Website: crate-barrel
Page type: store-pickup
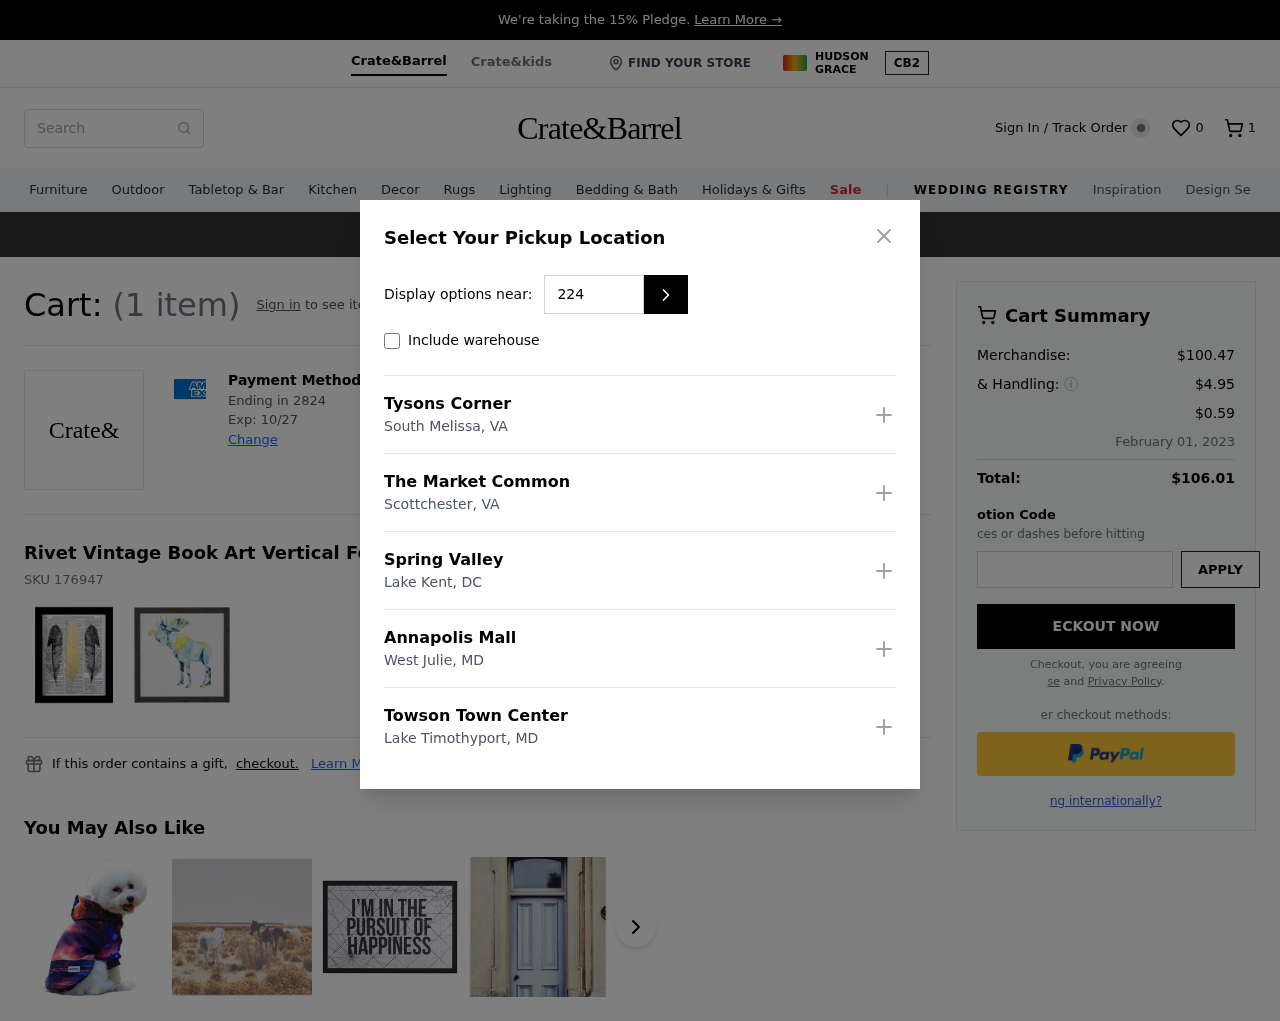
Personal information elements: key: PII_CARD_EXPIRY
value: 10/27
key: PII_CARD_LAST4
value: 2824
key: PII_LOCATION1_CITY
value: South Melissa
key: PII_LOCATION1_NAME
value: Tysons Corner
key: PII_LOCATION1_STATE
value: VA
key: PII_LOCATION2_CITY
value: Scottchester
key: PII_LOCATION2_NAME
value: The Market Common
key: PII_LOCATION2_STATE
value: VA
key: PII_LOCATION3_CITY
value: Lake Kent
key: PII_LOCATION3_NAME
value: Spring Valley
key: PII_LOCATION3_STATE
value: DC
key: PII_LOCATION4_CITY
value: West Julie
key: PII_LOCATION4_NAME
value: Annapolis Mall
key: PII_LOCATION4_STATE
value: MD
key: PII_LOCATION5_CITY
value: Lake Timothyport
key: PII_LOCATION5_NAME
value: Towson Town Center
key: PII_LOCATION5_STATE
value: MD
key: PII_POSTCODE
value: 22422
Product elements: key: PRODUCT1_NAME
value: Rivet Vintage Book Art Vertical Feathers 18 x 24, Black Frame-P
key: PRODUCT1_SKU
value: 176947
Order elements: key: ORDER_NUM_ITEMS
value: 1
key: ORDER_NUM_ITEMS
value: (1 item)
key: ORDER_SUBTOTAL
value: $100.47
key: ORDER_SHIPPING_COST
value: $4.95
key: ORDER_SURCHARGE
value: $0.59
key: ORDER_DELIVERY_DATE
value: February 01, 2023
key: ORDER_TOTAL
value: $106.01
Search elements: key: HEADER_SEARCH
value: Search
Other elements: key: WISHLIST_NUM_ITEMS
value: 0